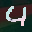
Label: 4